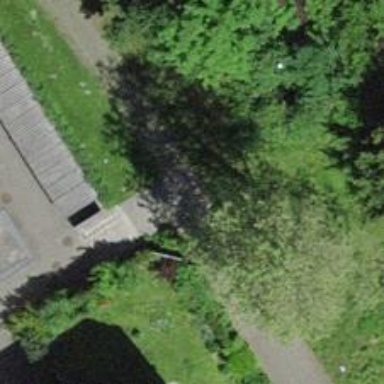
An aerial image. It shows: Concrete steps with ramp.